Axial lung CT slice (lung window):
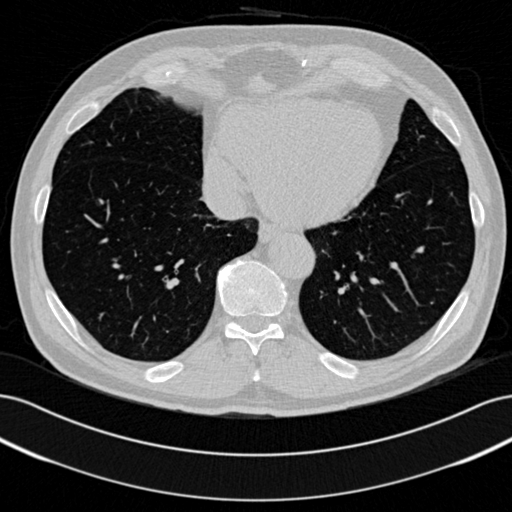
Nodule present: no